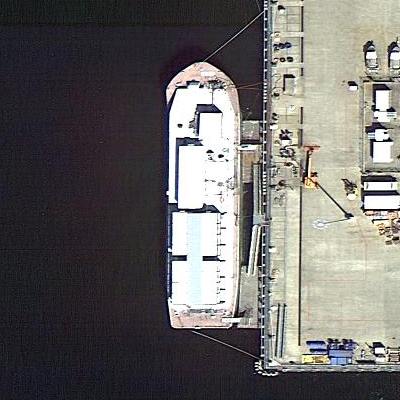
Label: civil